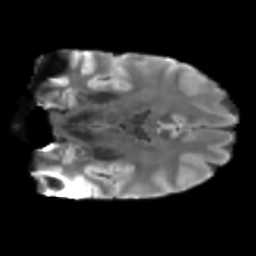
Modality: T2w
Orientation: coronal
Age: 46
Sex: male
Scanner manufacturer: ge
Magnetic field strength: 3 T
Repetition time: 3.65 s
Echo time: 0.0807 s